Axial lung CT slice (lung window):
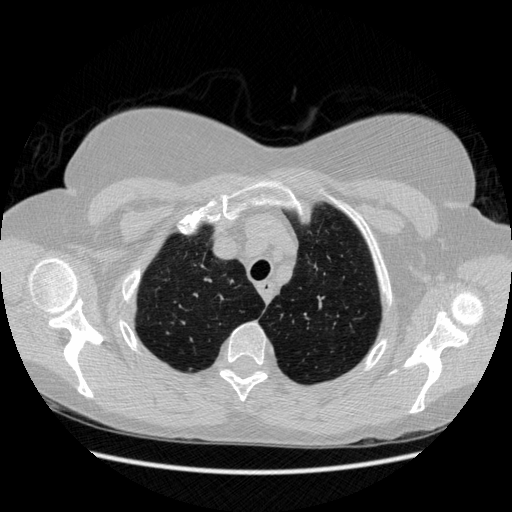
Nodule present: no